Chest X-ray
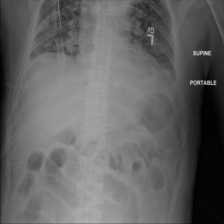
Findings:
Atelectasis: negative
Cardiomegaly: negative
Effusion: positive
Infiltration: negative
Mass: negative
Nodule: negative
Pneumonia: negative
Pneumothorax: negative
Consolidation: negative
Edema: negative
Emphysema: negative
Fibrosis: negative
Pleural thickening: negative
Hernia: negative